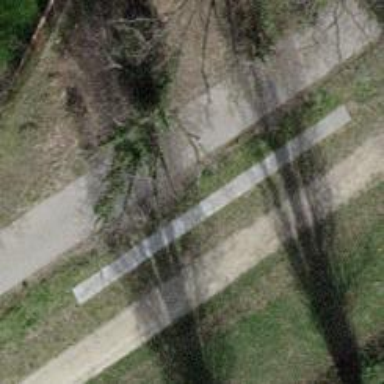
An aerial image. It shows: Concrete bench.